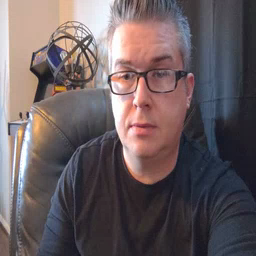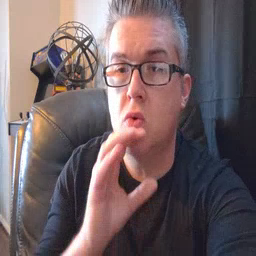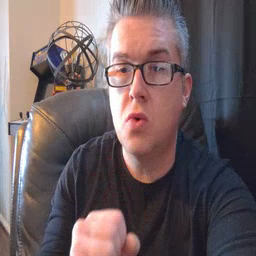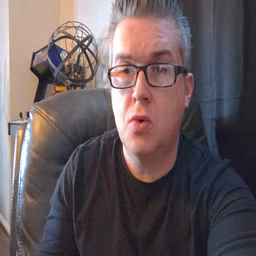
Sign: old